Question: I'd like to force an 8 page report onto a single page.
So the current situation is this:

Tomorrow the report might be only 6 pages long - or maybe 9 pages but I'd like to force the report to always render on 1 page.
It will obviously be a long page but the user would then just scroll down the page.
Is this possible?
Can I implement this out-of-the-box or is it more involved?
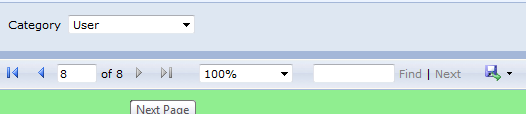
Answer: Yes, this is possible - set the report 'InteractiveSize' -> 'Height' property to .
You can still set the 'PageSize' properties to the page size required when printing.